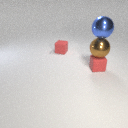
small red rubber cube in front of small red rubber cube